Question: i have a problem running the map on my device it always says:
i also follow this guide on <URL> to run in my application but still no luck. i'm running it on android device and building it on android studio
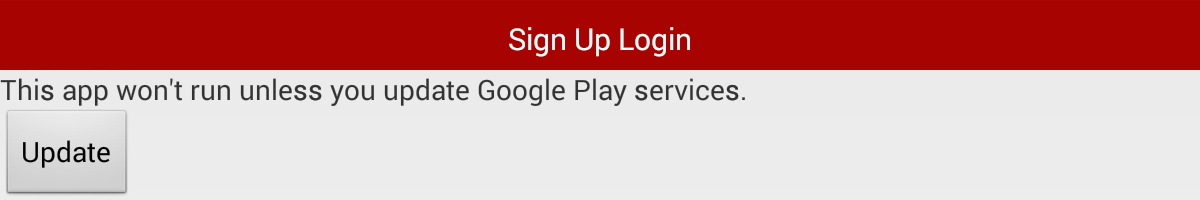
Answer: The problem you are facing has nothing to do with the link you have mentioned and the Google Play services SDK. It is just because you don't have the right version of Google Play services running on your device.
- If you are using a physical device clicking on the button that says "Update" should do it.(Just make sure you are connected to the internet)- If you are working on an emulator, sadly, this won't work. What you have to do in this case is go to AVD Manager and create a new device with target set as "Google API(Whatever API level you are using)".
If you don't find the Google API in the list of targets, just download Google API from the SDK Manager for whatever API level you are working on.